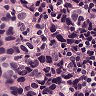
Metastatic tissue present: yes